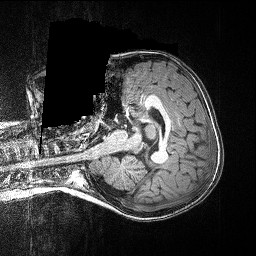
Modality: T1w
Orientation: axial